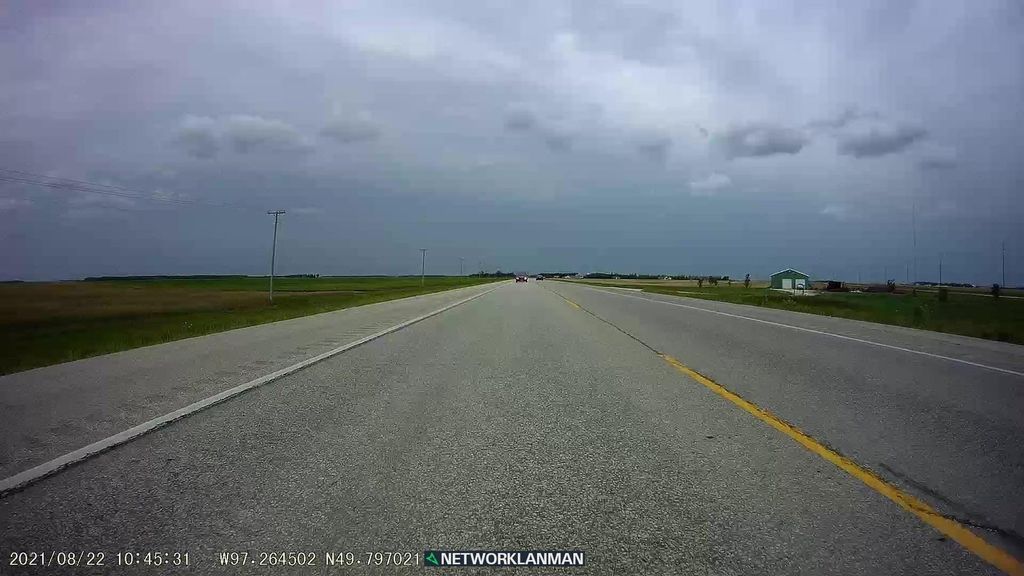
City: winnipeg